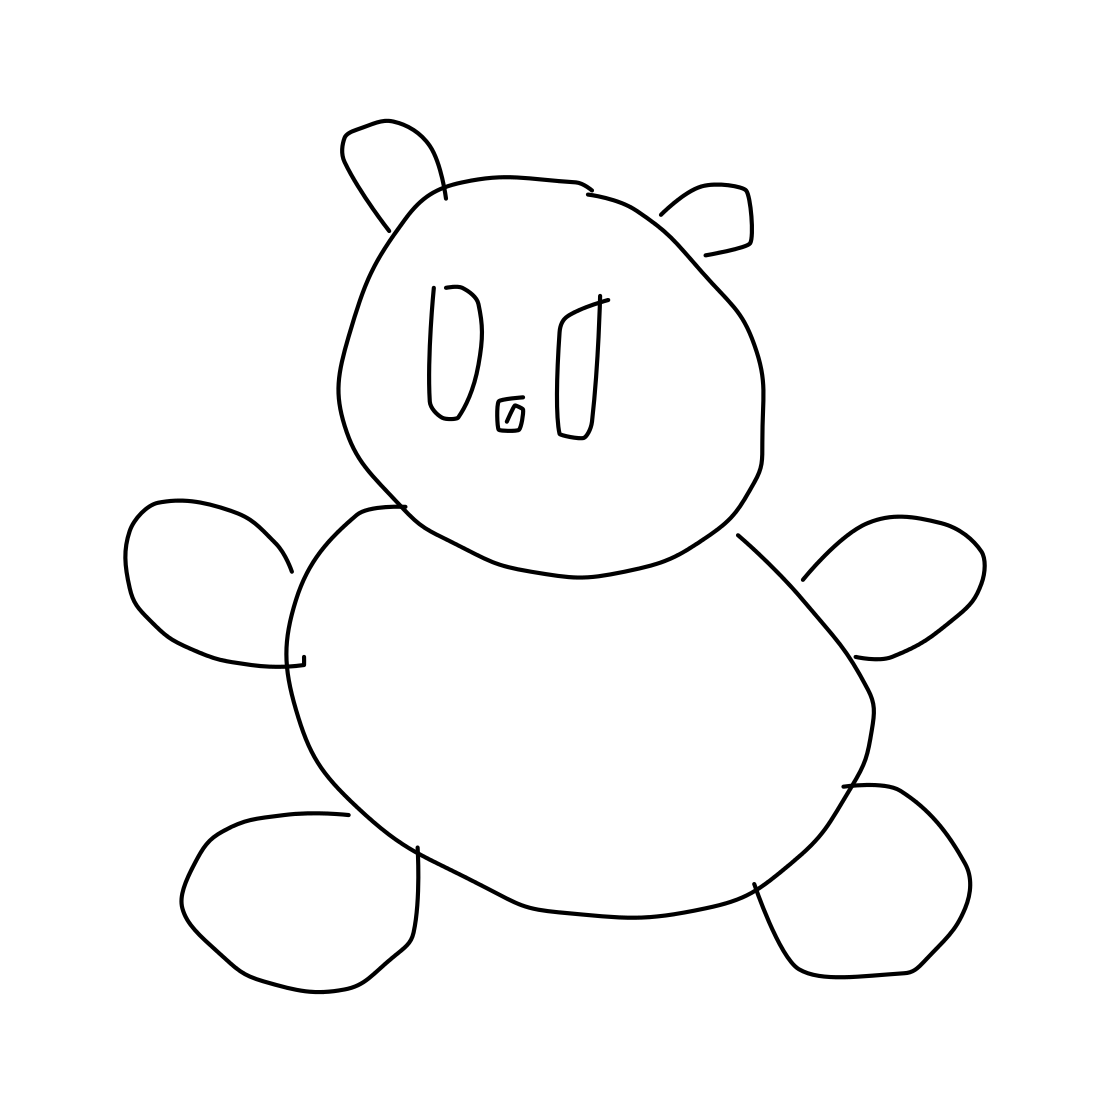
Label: panda